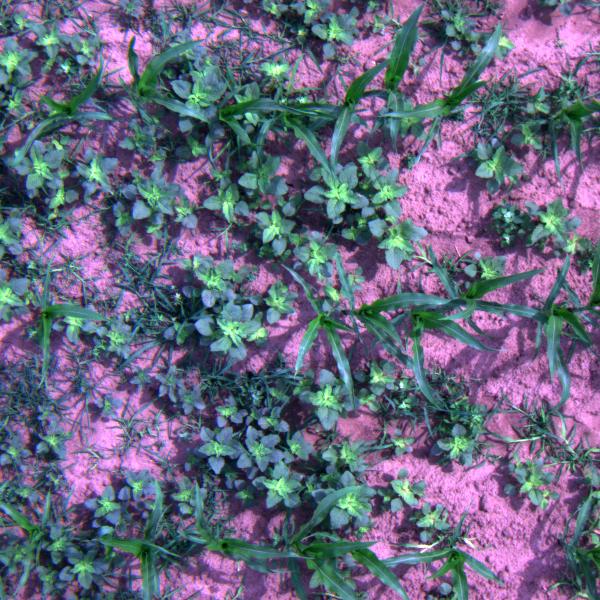
Acquisition date: 2023-06-15
Tile: 0996
Annotated plant instances:
label: amaranth
label: amaranth
label: quickweed
label: amaranth
label: amaranth
label: amaranth
label: amaranth
label: amaranth
label: amaranth
label: amaranth
label: amaranth
label: amaranth
label: amaranth
label: amaranth
label: amaranth
label: amaranth
label: amaranth
label: amaranth
label: amaranth
label: amaranth
label: amaranth
label: amaranth
label: quickweed
label: amaranth
label: amaranth
label: amaranth
label: amaranth
label: amaranth
label: amaranth
label: amaranth
label: amaranth
label: amaranth
label: amaranth
label: amaranth
label: amaranth
label: amaranth
label: quickweed
label: amaranth
label: amaranth
label: amaranth
label: amaranth
label: amaranth
label: amaranth
label: amaranth
label: amaranth
label: amaranth
label: amaranth
label: amaranth
label: amaranth
label: amaranth
label: amaranth
label: amaranth
label: amaranth
label: amaranth
label: amaranth
label: amaranth
label: amaranth
label: amaranth
label: amaranth
label: amaranth
label: amaranth
label: amaranth
label: amaranth
label: amaranth
label: amaranth
label: quickweed
label: amaranth
label: amaranth
label: amaranth
label: amaranth
label: amaranth
label: amaranth
label: amaranth
label: amaranth
label: amaranth
label: amaranth
label: amaranth
label: amaranth
label: amaranth
label: amaranth
label: amaranth
label: amaranth
label: maize
label: barnyard_grass
label: maize
label: maize
label: maize
label: amaranth
label: amaranth
label: amaranth
label: quickweed
label: amaranth
label: amaranth
label: amaranth
label: quickweed
label: amaranth
label: amaranth
label: amaranth
label: amaranth
label: amaranth
label: amaranth
label: amaranth
label: amaranth
label: amaranth
label: amaranth
label: barnyard_grass
label: maize
label: amaranth
label: maize
label: maize
label: barnyard_grass
label: barnyard_grass
label: barnyard_grass
label: barnyard_grass
label: maize
label: amaranth
label: barnyard_grass
label: amaranth
label: amaranth
label: amaranth
label: barnyard_grass
label: barnyard_grass
label: weed_other
label: barnyard_grass
label: quickweed
label: quickweed
label: barnyard_grass
label: barnyard_grass
label: amaranth
label: barnyard_grass
label: barnyard_grass
label: barnyard_grass
label: barnyard_grass
label: barnyard_grass
label: amaranth
label: amaranth
label: amaranth
label: quickweed
label: maize
label: amaranth
label: amaranth
label: barnyard_grass
label: maize
label: barnyard_grass
label: quickweed
label: maize
label: barnyard_grass
label: barnyard_grass
label: barnyard_grass
label: maize
label: barnyard_grass
label: barnyard_grass
label: weed_other
label: barnyard_grass
label: maize
label: barnyard_grass
label: barnyard_grass
label: barnyard_grass
label: barnyard_grass
label: barnyard_grass
label: weed_other
label: amaranth
label: amaranth
label: amaranth
label: maize
label: amaranth
label: amaranth
label: maize
label: amaranth
label: barnyard_grass
label: amaranth
label: amaranth
label: amaranth
label: amaranth
label: barnyard_grass
label: barnyard_grass
label: maize
label: amaranth
label: barnyard_grass
label: barnyard_grass
label: weed_other
label: barnyard_grass
label: barnyard_grass
label: amaranth
label: barnyard_grass
label: barnyard_grass
label: barnyard_grass
label: barnyard_grass
label: barnyard_grass
label: barnyard_grass
label: barnyard_grass
label: barnyard_grass
label: barnyard_grass
label: amaranth
label: amaranth
label: amaranth
label: barnyard_grass
label: barnyard_grass
label: amaranth
label: barnyard_grass
label: maize
label: amaranth
label: amaranth
label: barnyard_grass
label: barnyard_grass
label: barnyard_grass
label: barnyard_grass
label: barnyard_grass
label: barnyard_grass
label: barnyard_grass
label: barnyard_grass
label: amaranth
label: amaranth
label: maize
label: barnyard_grass
label: barnyard_grass
label: barnyard_grass
label: barnyard_grass
label: barnyard_grass
label: barnyard_grass
label: amaranth
label: barnyard_grass
label: barnyard_grass
label: barnyard_grass
label: amaranth
label: barnyard_grass
label: barnyard_grass
label: amaranth
label: amaranth
label: barnyard_grass
label: barnyard_grass
label: amaranth
label: amaranth
label: barnyard_grass
label: barnyard_grass
label: barnyard_grass
label: barnyard_grass
label: maize
label: barnyard_grass
label: barnyard_grass
label: amaranth
label: amaranth
label: amaranth
label: amaranth
label: amaranth
label: maize
label: barnyard_grass
label: barnyard_grass
label: barnyard_grass
label: weed_other
label: barnyard_grass
label: amaranth
label: barnyard_grass
label: weed_other
label: weed_other